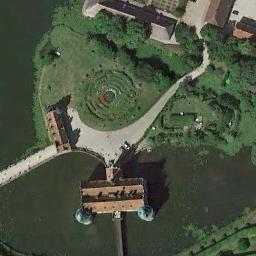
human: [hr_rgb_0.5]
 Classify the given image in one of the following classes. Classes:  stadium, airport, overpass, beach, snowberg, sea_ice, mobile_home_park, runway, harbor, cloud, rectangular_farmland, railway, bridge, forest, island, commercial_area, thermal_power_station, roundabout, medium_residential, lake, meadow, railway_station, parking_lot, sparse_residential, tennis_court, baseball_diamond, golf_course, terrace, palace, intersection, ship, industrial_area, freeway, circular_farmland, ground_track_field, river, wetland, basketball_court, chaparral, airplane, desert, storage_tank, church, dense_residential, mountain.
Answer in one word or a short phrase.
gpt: palace